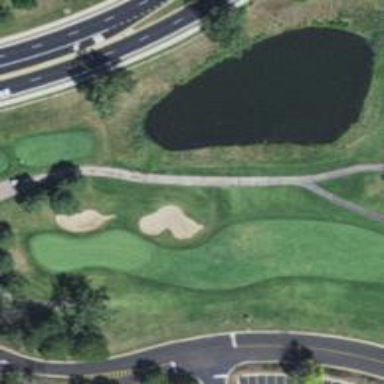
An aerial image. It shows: Well-maintained golf cart path.